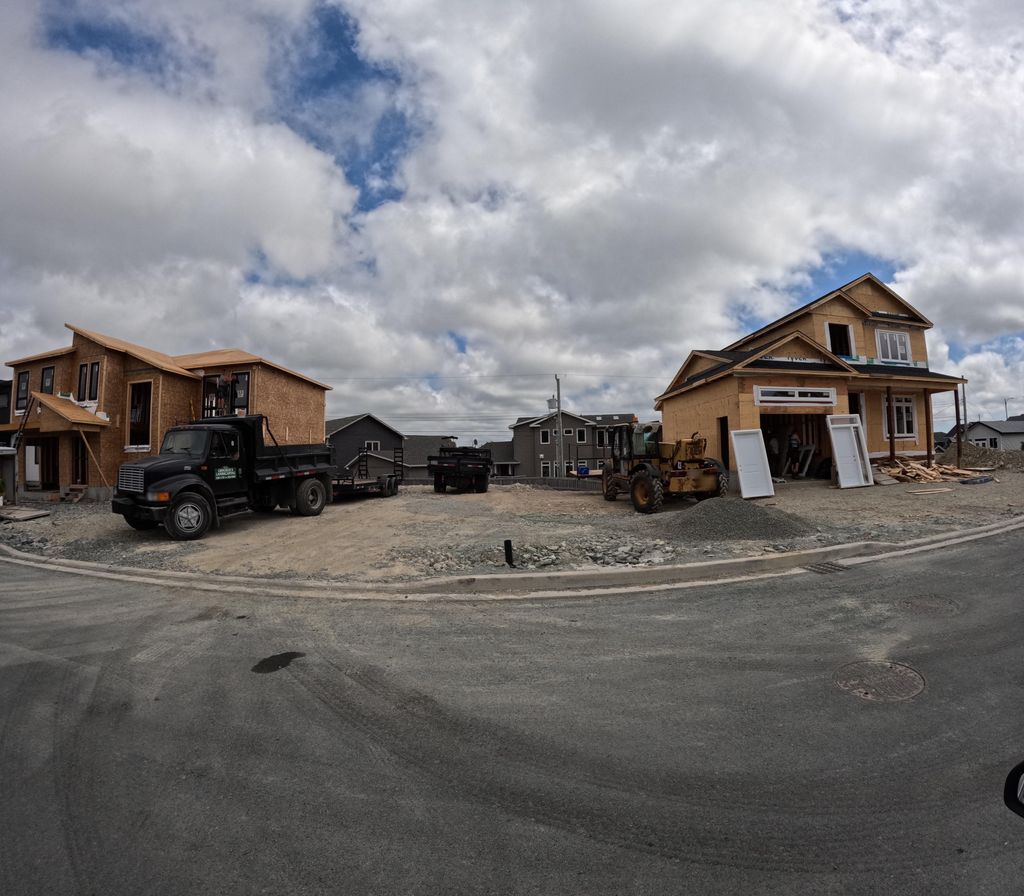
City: st_johns